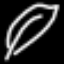
Label: leaf